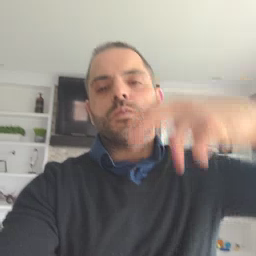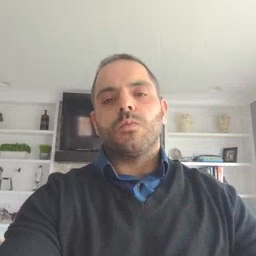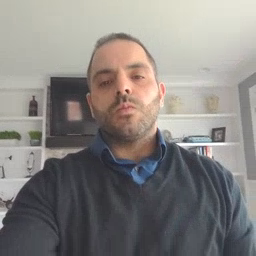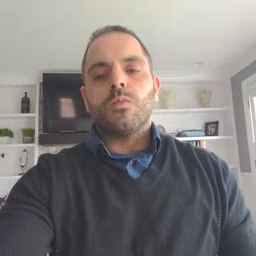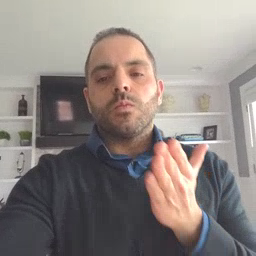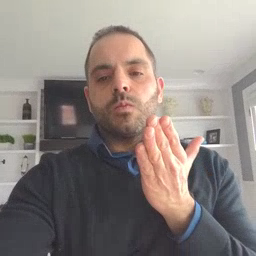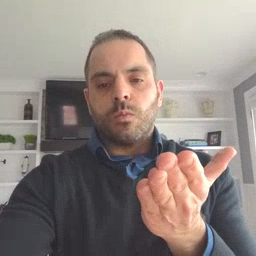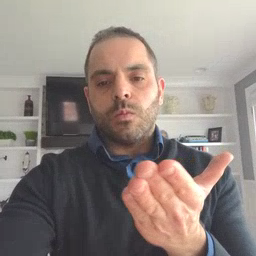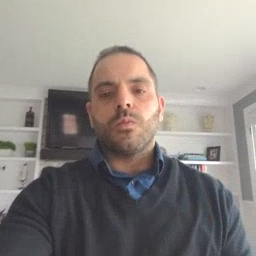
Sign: boat